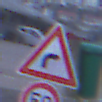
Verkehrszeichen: KurveRechts
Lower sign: Geschwindigkeit50
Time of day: SunriseSunset
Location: Outdoor (Urban)
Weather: Overcast
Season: NotSpecified
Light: Natural